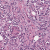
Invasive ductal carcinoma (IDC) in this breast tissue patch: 1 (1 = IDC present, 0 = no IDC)